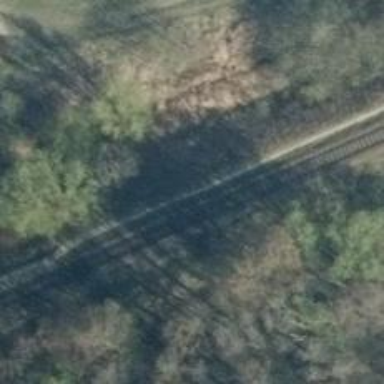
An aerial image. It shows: Solitary milestone along the railway.